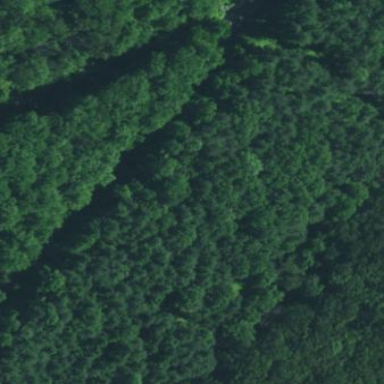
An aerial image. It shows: Evergreen needle-leaved woodland.